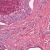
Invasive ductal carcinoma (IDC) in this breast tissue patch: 1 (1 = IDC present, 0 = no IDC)